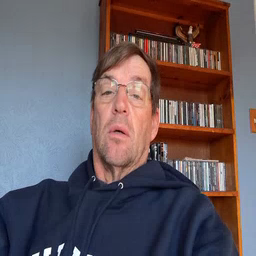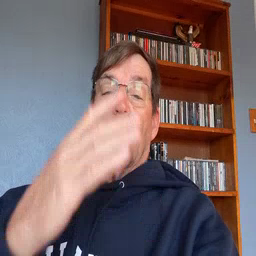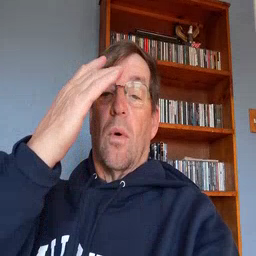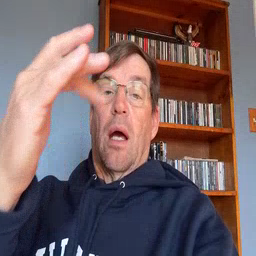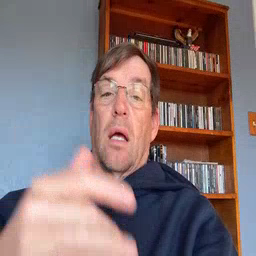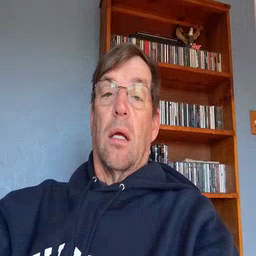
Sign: why